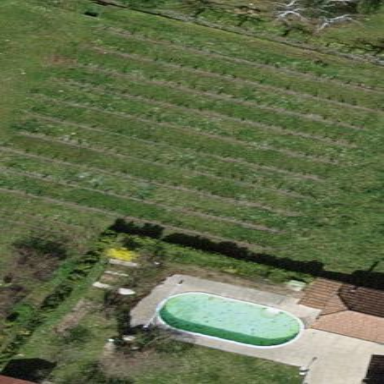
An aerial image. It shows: Vineyard where grapes are grown.